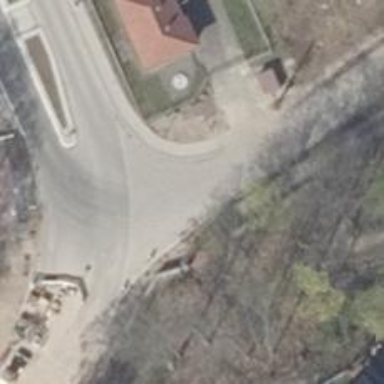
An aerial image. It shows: Residential road with sidewalk on the left side.